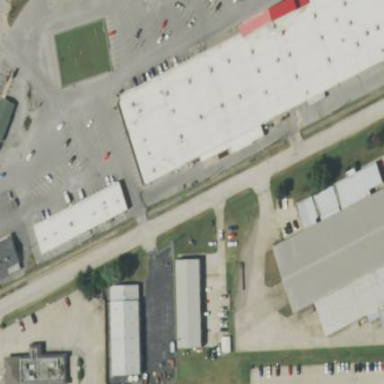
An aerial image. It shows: Commercial building with flat white roof. It houses country store.